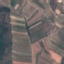
Label: PermanentCrop